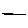
Label: line